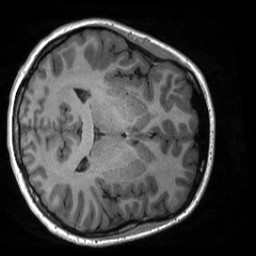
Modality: T1w
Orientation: axial
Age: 19
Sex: female
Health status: healthy
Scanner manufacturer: siemens
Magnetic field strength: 3 T
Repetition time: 2 s
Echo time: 0.00232 s